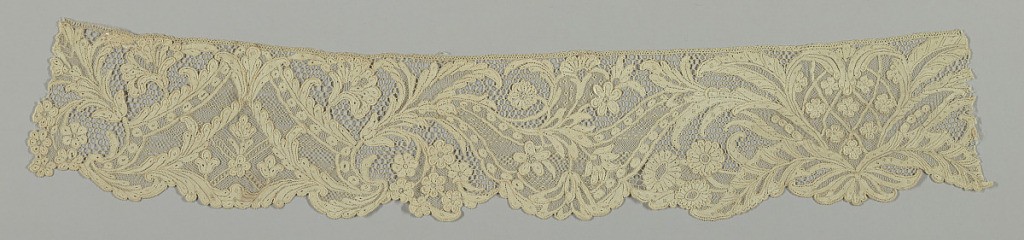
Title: Border
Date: early 18th century
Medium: linen Technique: needle lace
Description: Border with cartouches connected by floral and foliated sprays.